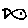
Label: fish